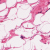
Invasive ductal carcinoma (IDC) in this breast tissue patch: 0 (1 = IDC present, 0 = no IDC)